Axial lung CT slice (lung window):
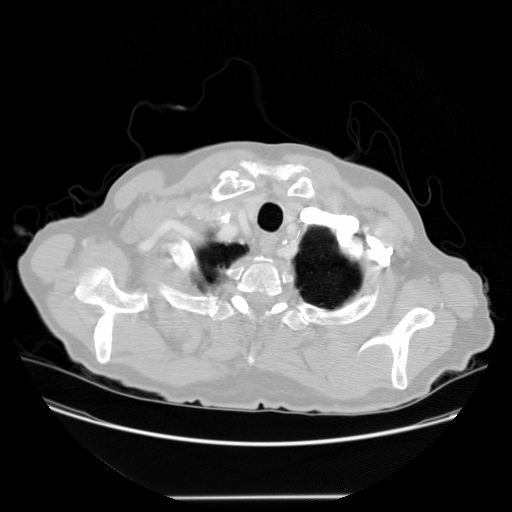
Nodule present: no